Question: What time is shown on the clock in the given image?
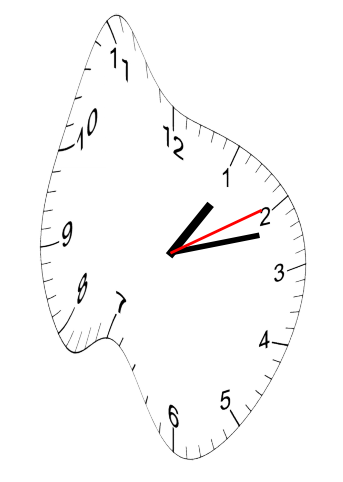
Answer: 01:12:10